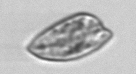
Label: Prorocentrum_dentatum